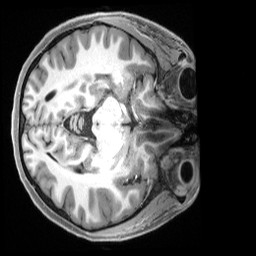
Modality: T1w
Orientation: axial
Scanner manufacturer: siemens
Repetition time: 2.5 s
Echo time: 0.00231 s